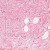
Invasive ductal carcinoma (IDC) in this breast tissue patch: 0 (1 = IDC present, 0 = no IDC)